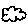
Label: cloud